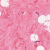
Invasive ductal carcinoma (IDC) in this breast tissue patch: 0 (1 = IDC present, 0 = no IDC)